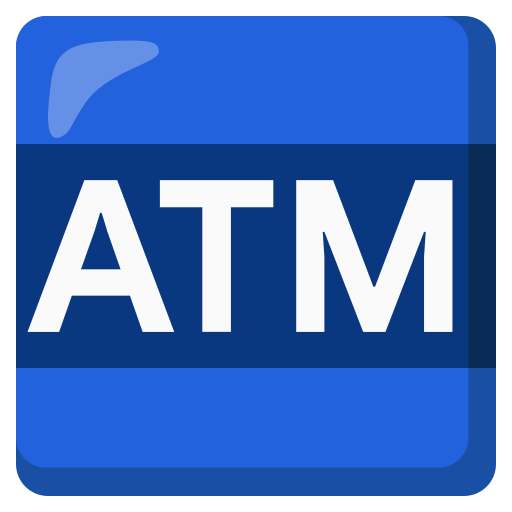
Emoji: 🏧